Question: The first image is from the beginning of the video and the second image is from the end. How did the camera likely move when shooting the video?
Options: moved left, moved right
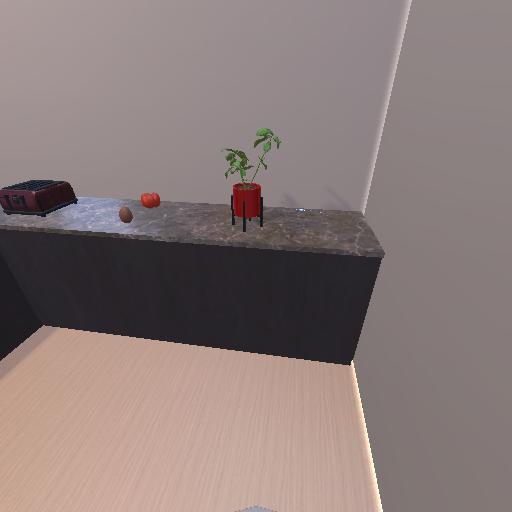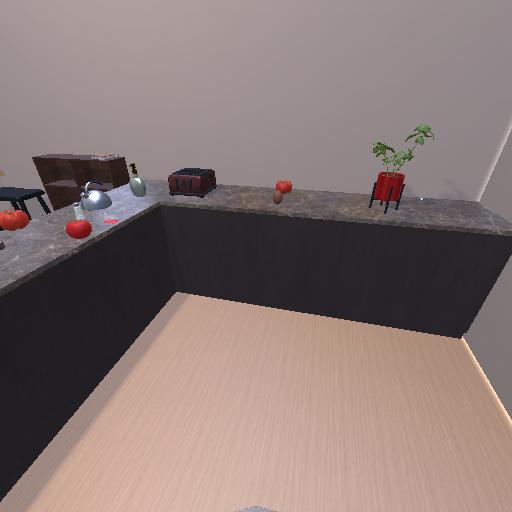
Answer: moved left